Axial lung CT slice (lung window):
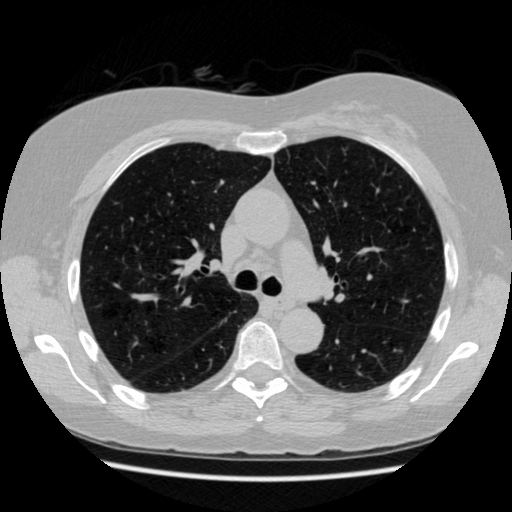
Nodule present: no